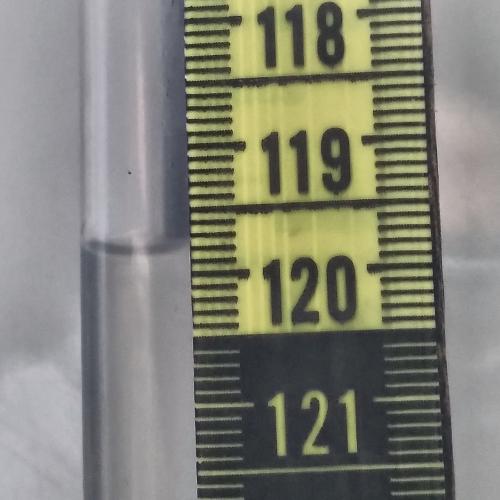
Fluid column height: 119.8 cm